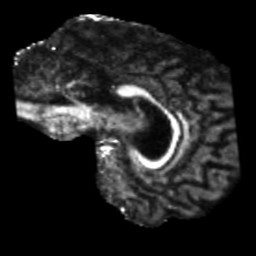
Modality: FA
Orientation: sagittal
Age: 41
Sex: male
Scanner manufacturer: siemens
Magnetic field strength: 3 T
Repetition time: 5.25 s
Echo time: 0.08 s